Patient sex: M
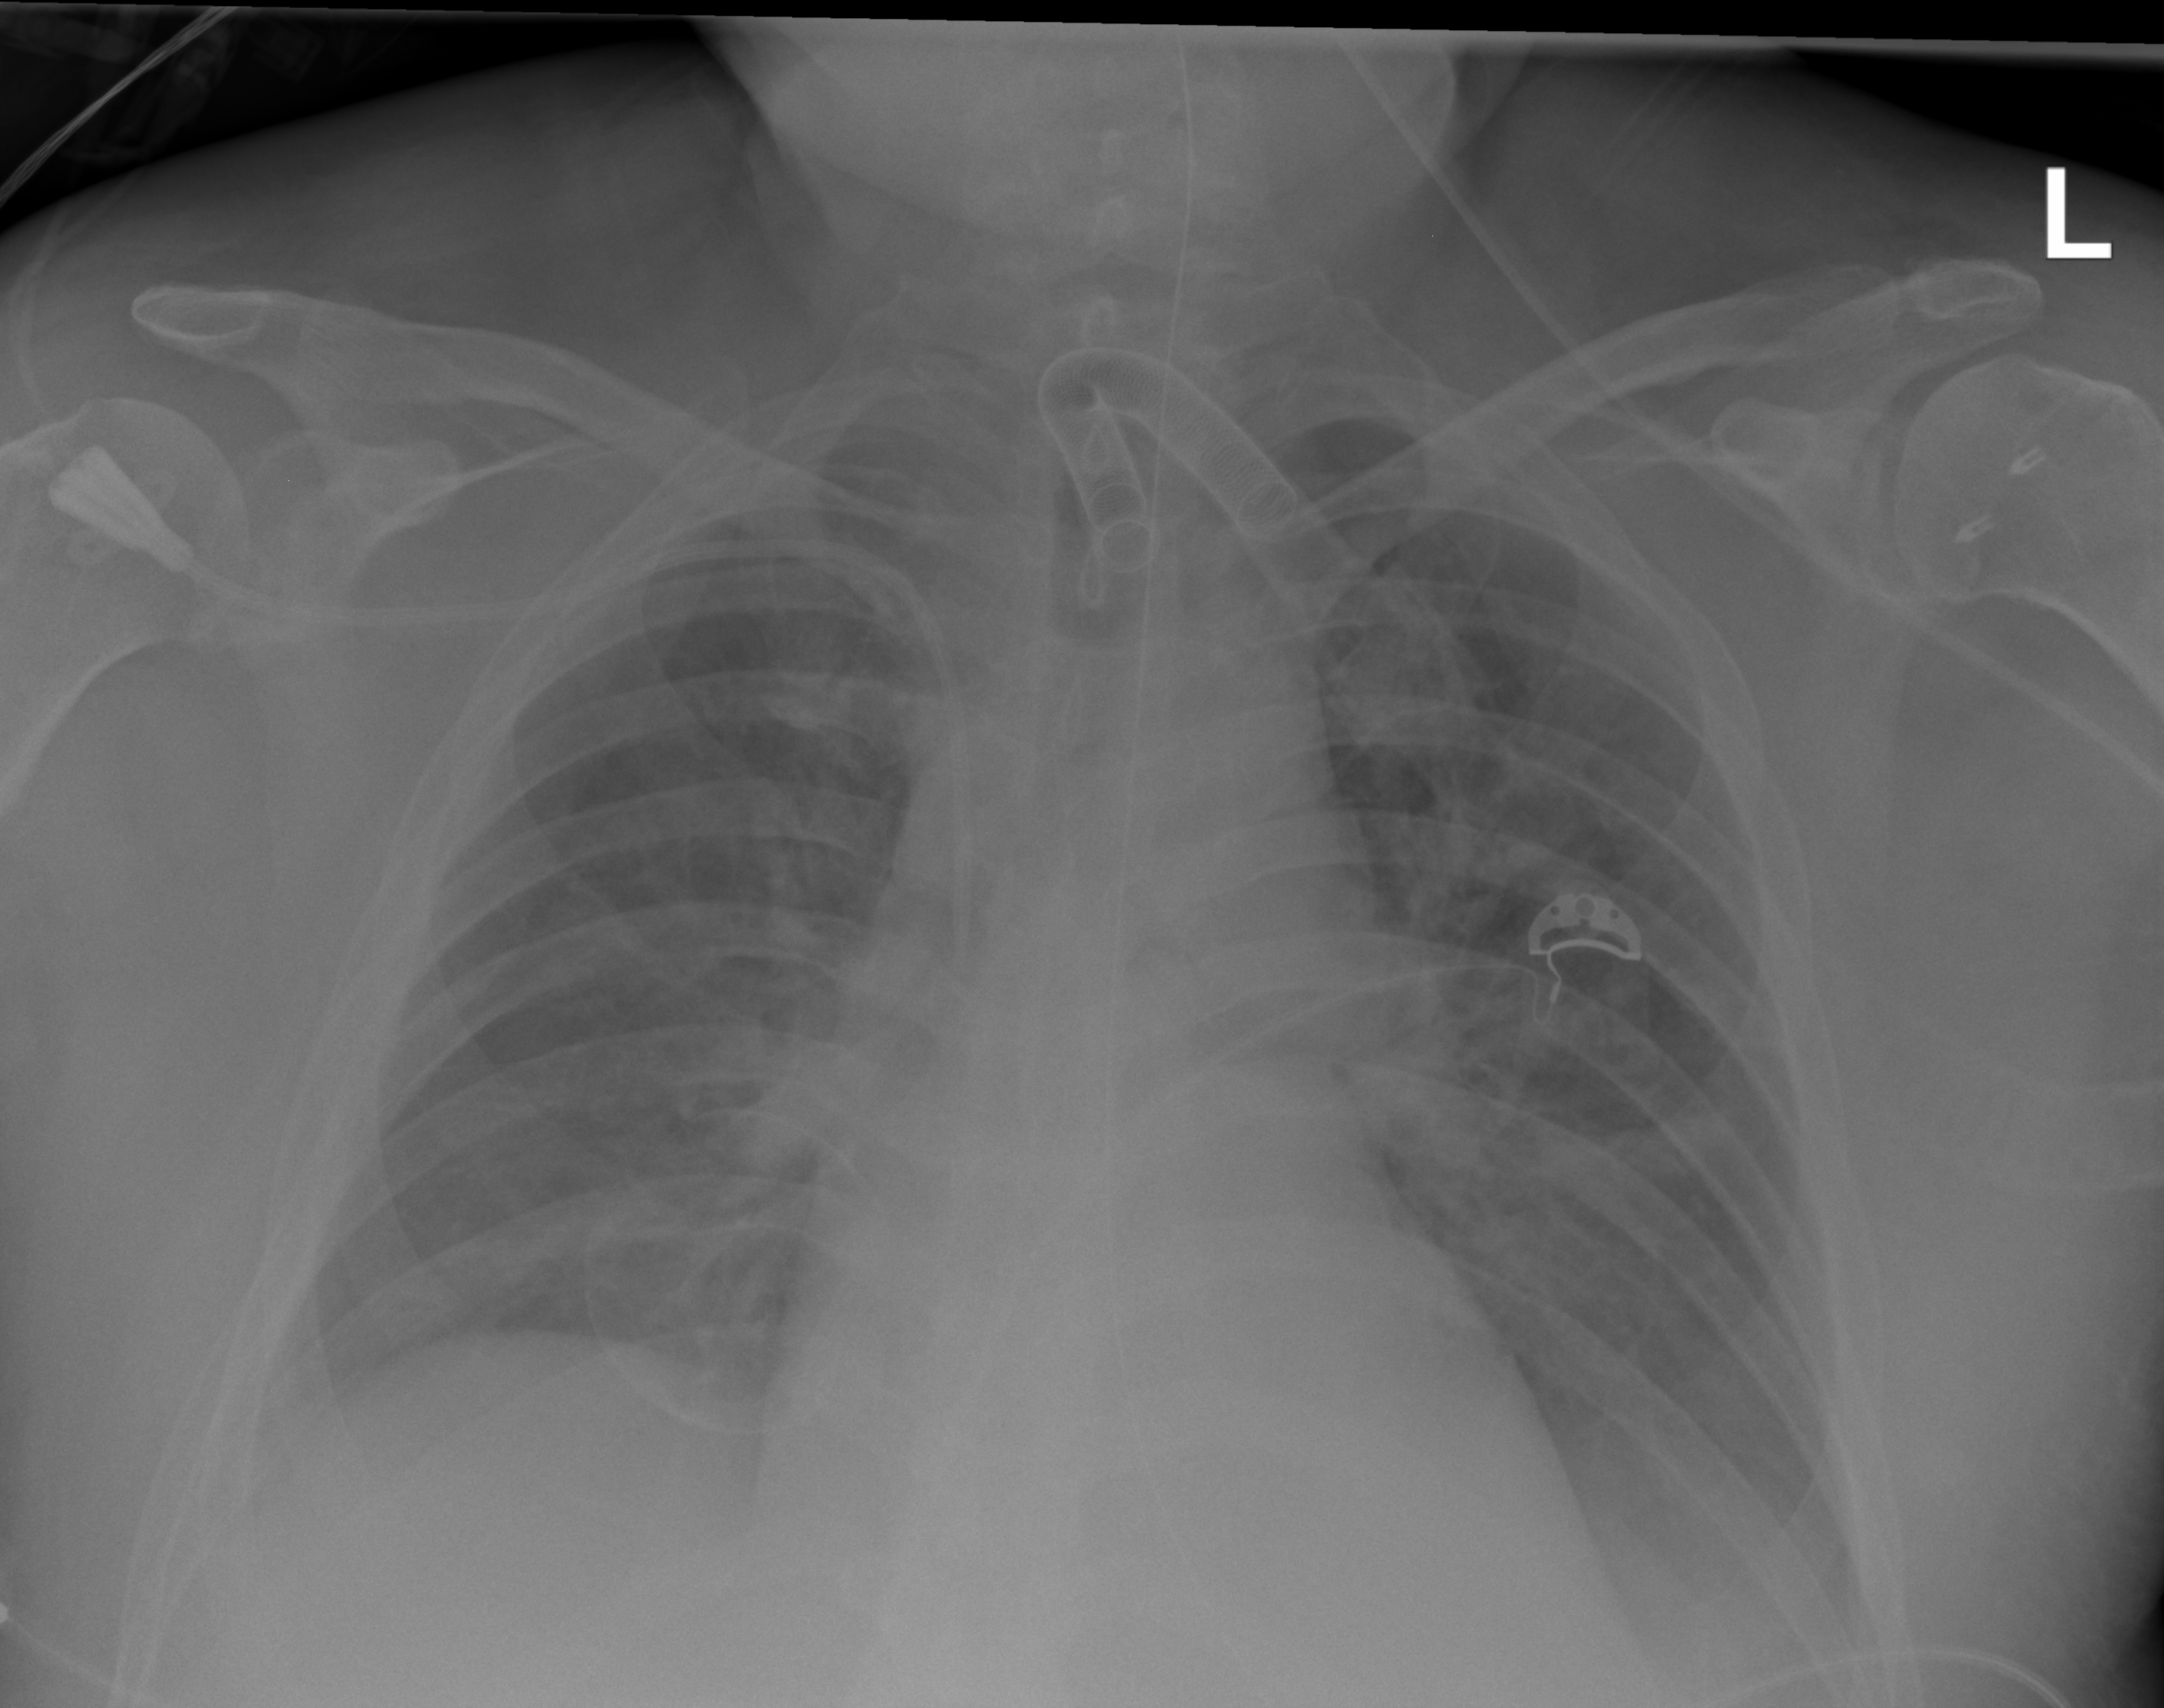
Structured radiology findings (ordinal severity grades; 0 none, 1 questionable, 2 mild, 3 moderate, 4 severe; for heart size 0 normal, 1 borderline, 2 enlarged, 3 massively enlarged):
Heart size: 0
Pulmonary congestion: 1
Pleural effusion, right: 2
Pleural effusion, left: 2
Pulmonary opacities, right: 0
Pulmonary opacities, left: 2
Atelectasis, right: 2
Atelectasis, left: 2